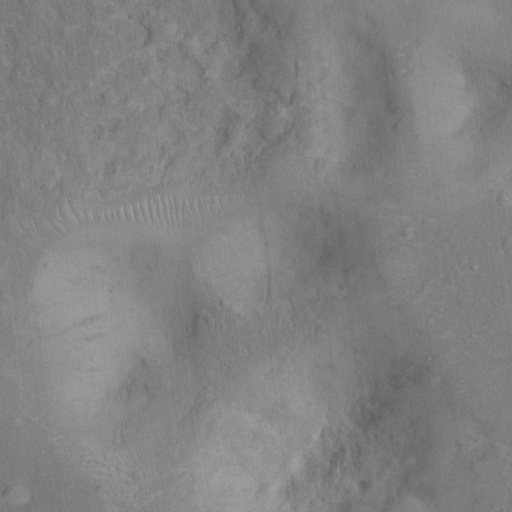
Objects detected: cone, cone, cone, cone, cone